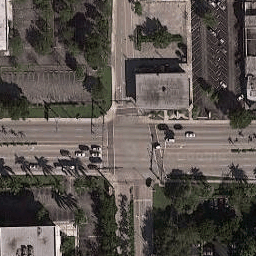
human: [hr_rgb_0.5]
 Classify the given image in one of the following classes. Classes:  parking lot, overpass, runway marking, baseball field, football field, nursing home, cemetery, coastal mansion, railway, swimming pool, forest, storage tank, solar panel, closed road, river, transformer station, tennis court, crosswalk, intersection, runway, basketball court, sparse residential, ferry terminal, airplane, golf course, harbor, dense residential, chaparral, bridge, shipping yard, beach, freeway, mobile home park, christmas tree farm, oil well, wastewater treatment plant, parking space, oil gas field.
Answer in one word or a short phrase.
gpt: intersection